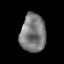
Tissue: prostate
Cell type: T cells
Senescence score: 0.3466
Nuclear area (px): 952
Mean DAPI intensity: 123.73